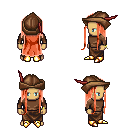
a pixel art fantasy rpg character, male body template, human, tanned skin, brown long-sleeve shirt, robe skirt, red extra-long hairstyle, leather cap, bracelets, gold boots, four views (front, back, left, right), 2x2 character sprite sheet, small pixel art, hard edges, no anti-aliasing